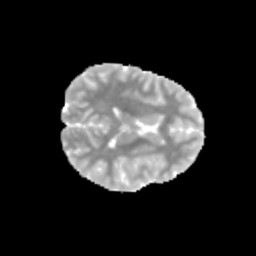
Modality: MD
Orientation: axial
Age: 11
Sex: female
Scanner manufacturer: siemens
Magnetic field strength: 3 T
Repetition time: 3.8 s
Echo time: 0.07 s